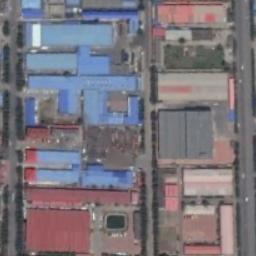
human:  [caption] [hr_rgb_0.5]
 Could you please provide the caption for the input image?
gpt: The industrial area has some workshops of different colors .

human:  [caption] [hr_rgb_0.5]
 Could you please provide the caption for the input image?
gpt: There are lots of houses in the industrial area .

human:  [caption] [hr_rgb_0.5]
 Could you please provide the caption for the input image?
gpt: Plants and roads in an industrial area with green belts and vacant plots .

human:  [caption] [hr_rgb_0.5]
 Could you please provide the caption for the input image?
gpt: Buildings in industrial areas are spaced out .

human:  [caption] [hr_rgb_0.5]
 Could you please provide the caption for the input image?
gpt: There are some red buildings and blue buildings on the industrial area .